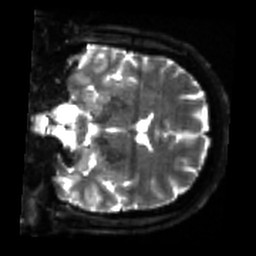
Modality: sbref
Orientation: coronal
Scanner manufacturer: siemens
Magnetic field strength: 3 T
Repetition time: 4 s
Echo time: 0.0594 s